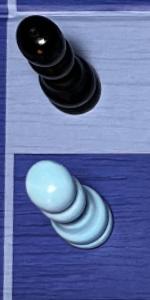
Label: Pawn_White